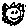
Label: sun